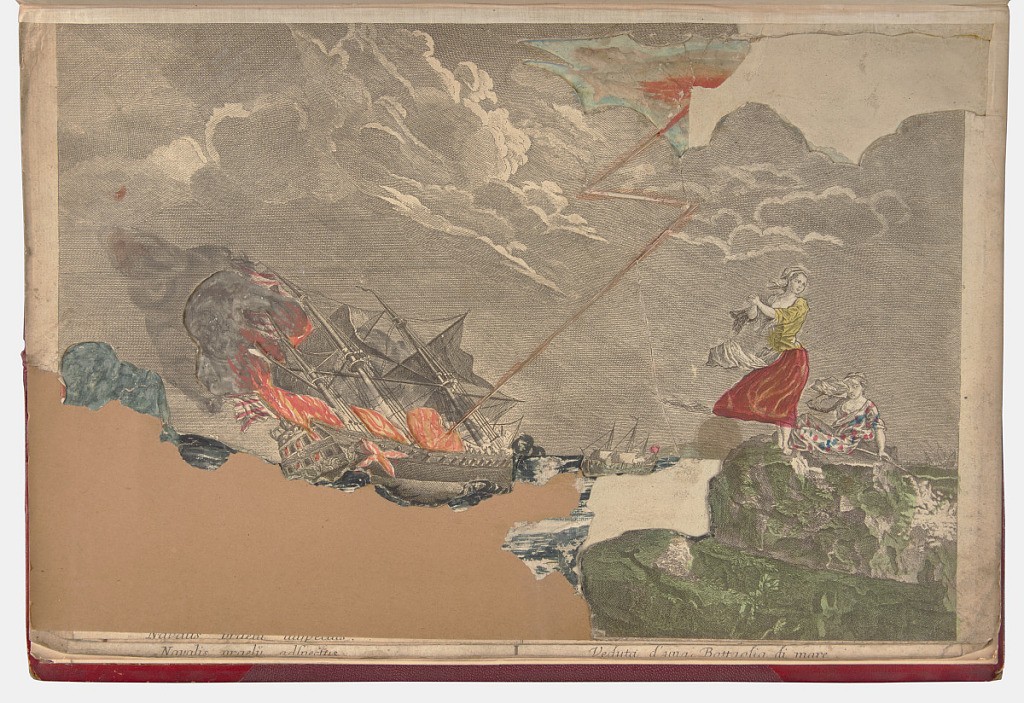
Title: Ship on Fire in Turbulent Waters
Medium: Hand-colored etching on paper and brown board; verso: hand-colored paper adhered with tape
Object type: Bound print
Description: Perspective view of ships caught in a storm, likely the St. Lawrence River. The print is significantly damaged, missing most of the bottom left corner. Several pieces of hand-colored paper are missing from top and bottom right corner. A t center, a ship on fire is tossed towards the left in turbulent waters. The fire is rendered through hand-colored paper, visible through cut-out portions of the print. Part of the sky has been cut out in the same manner, with blue and red hand coloring. The sky is filled with gray storm clouds, and at left, a pair of women perch on a rocky outcropping. One stands with her hands clasped, skirt and apron billowing around her. The other reclines along the rock, crying and holding a handkerchief to her face.

Verso: Pieces of hand-colored paper, parts of which have been taped onto the print.